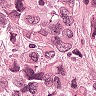
Metastatic tissue present: yes